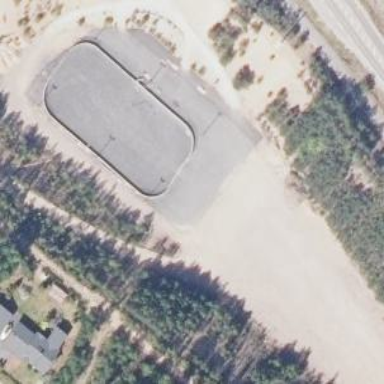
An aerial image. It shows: The area is ice rink used for playing ice hockey.